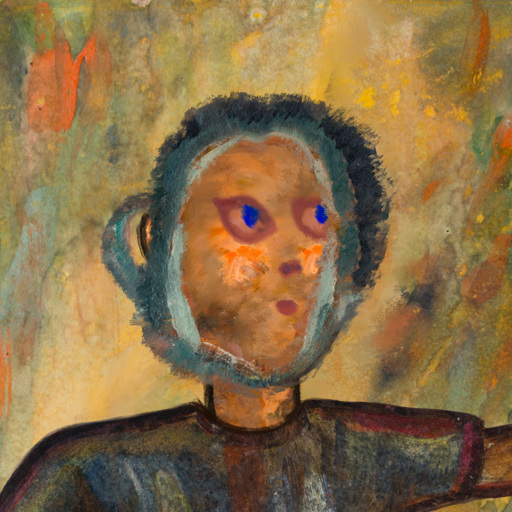
Background: Comrade, Head And Neck Side: Gypsy_Queen, Face Side: Mother_And_Son_Mother, Bust: Mosgoul, Hair Side: Boggyland, Head Accessory: Blank, Second Necklace: Blank, Necklace: Blank, Baby: Blank